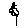
Label: flower